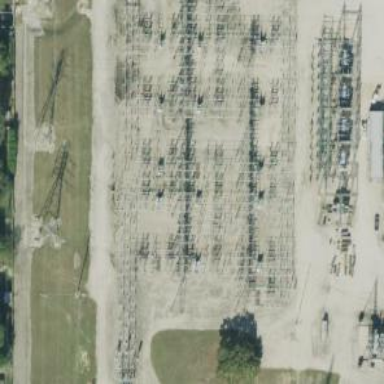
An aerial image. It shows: Switch used for power control.